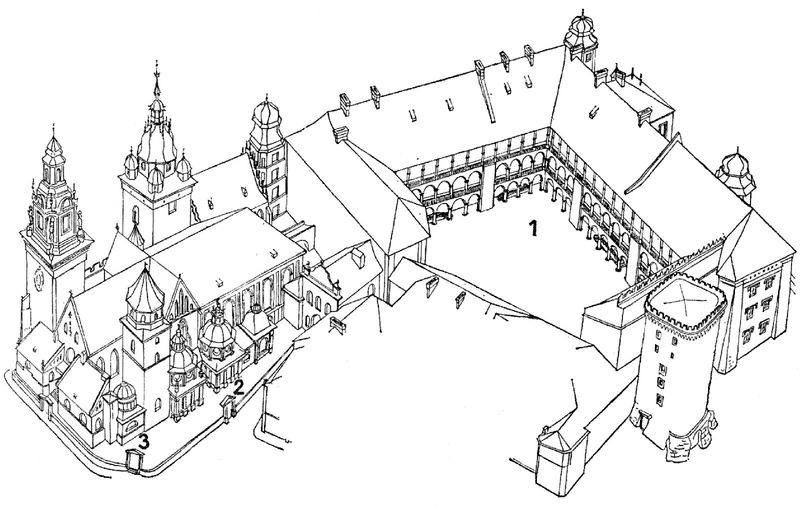
Titel: Kathedrale und Schloss auf dem Wawel
Standort: Krakau (Kraków), Kathedrale auf dem Wawel (EU - PL)
Schlagwörter: weiß, fenster, schwarz, skizze, zeichnung, dach, gebäude, schloss, architektur, kirche, turm, dächer, hof, vogelperspektive, zahlen, ziffern, zinnen, bögen, innenhof, burg, kloster, kuppeln, türmchen, türme, schwarz-weiß, tore, rundbögen, plan, nummern, laubengänge, schlosskirche, kuppeldächer, schrägansicht, schrägbild